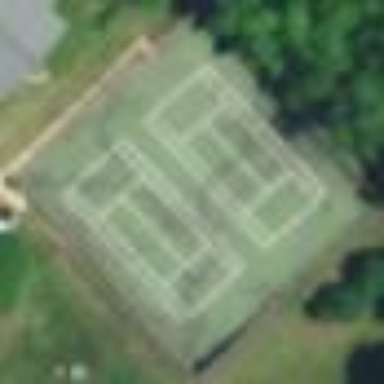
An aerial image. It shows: Tennis court on pitch.